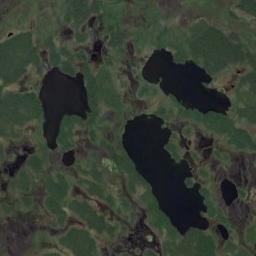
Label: lake